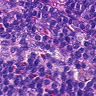
Metastatic tissue present: no